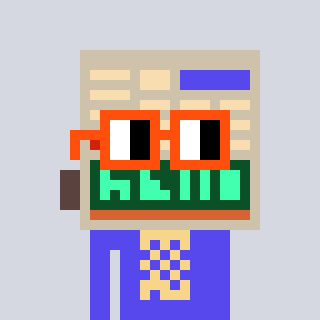
a pixel art character with square orange glasses, a calculator-shaped head and a computerblue-colored body on a cool background